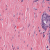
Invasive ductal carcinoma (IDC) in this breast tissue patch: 1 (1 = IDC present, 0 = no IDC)